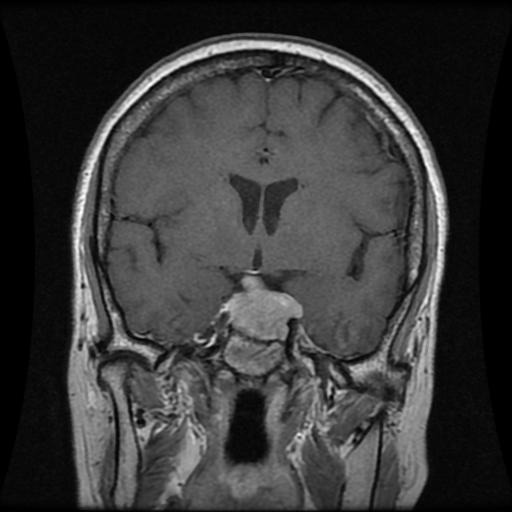
Label: pituitary